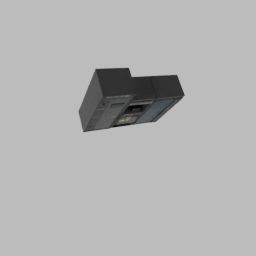
Label: electronics